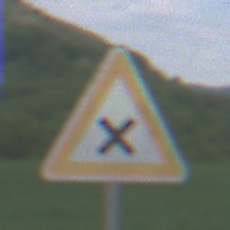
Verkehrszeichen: KreuzungOderEinmuendung
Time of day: Midday
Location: Outdoor (RoadRail)
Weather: PartlyCloudy
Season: NotSpecified
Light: Natural